Question: I have a peculiar assignment for my computer science class where we have to reduce the size of an image by doing the following:
1. Find the average color of a block of n by n pixels (n is given by user) by averaging the R, G, and B values for each block.
2. Encapsulate that color into a pixel (just a plain-old-data class).
3. Create a new image from the pixels you have.
When I say find the average, I mean the average color of each of the blocks (like below, only smaller):

The above image would produce a 4px * 3px image thumbnail. In reality, we would make the blocks ~10px square or so. If the image isn't cleanly divisible by the block size, we are supposed to ignore excess pixels.
The pixels of an image can be directly accessed:
'''
pixels[x][y].red = 130;
pixels[x][y].blue = 200; // etc
'''
And images can be created in the following way:
'''
image x;
x.createNewImage(xSize, ySize);
pixel** xPixels = x.getPixels();
//then you can assign as above.
'''
After trying many different things, I am still unclear on how to solve this.
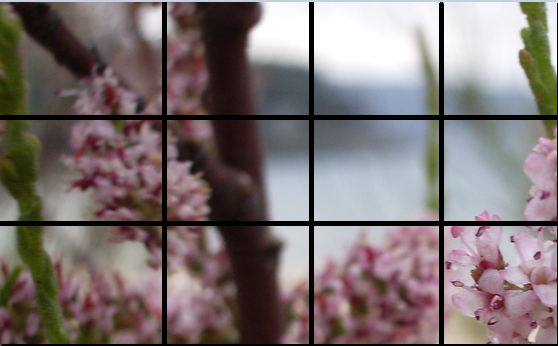
Answer: First assume that the size of your 'img' is a multiple of 'n', to simplify. You could create your thumbnail t in this way ():
'''
int txSize=img.getWidth()/n, tySize=img.getHeight()/n;
pixel **pi=img.getPixels();
image t;
t.createNewImage(txSize, tySize);
pixel** pt=t.getPixels();
for (int i=0; i<txSize; i++)
for (int j=0; j<tySize; j++)
pt[i][j] = pixel_average(pi, i*n,j*n, n); // Part 2 of the question
'''
Of course you need the average function that Wimmel was suggesting:
'''
pixel pixel_average(pixel**p, int x, int y, int n) // Part 1. of your question
{
pixel avg;
avg.red = 0; avg.blue=0; // etc...
for (int dx=0; dx <n; dx++)
for (int dy=0; dy<n; dy++) {
avg.red += p[x+dx][y+dy].red;
avg.blue += // etc...
}
avg.red = avg.red / n / n; // assuming that your colors are small enough, not to overflow.
// etc...
}
'''
Now there's some work left:
- - - 'int''long'